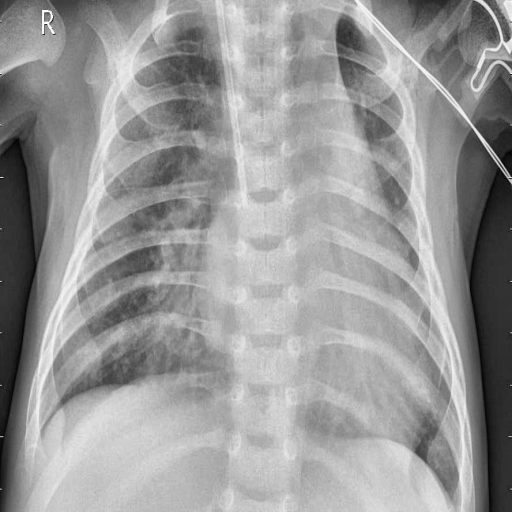
Finding: PNEUMONIA